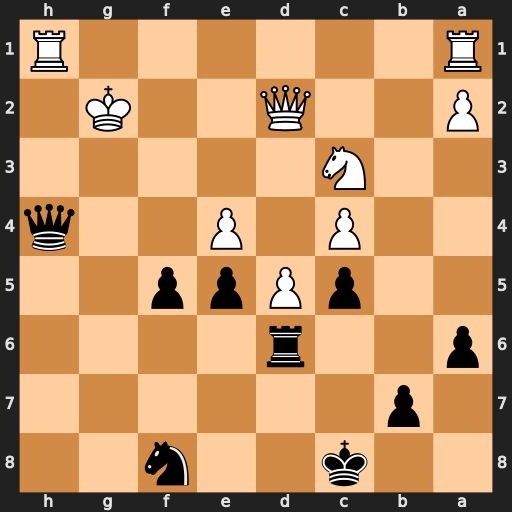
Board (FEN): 2k2n2/1p6/p2r4/2pPpp2/2P1P2q/2N5/P2Q2K1/R6R
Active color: b
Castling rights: -
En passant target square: -
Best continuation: Rg6+ Kf3 Rg3+ Ke2 Rg2+